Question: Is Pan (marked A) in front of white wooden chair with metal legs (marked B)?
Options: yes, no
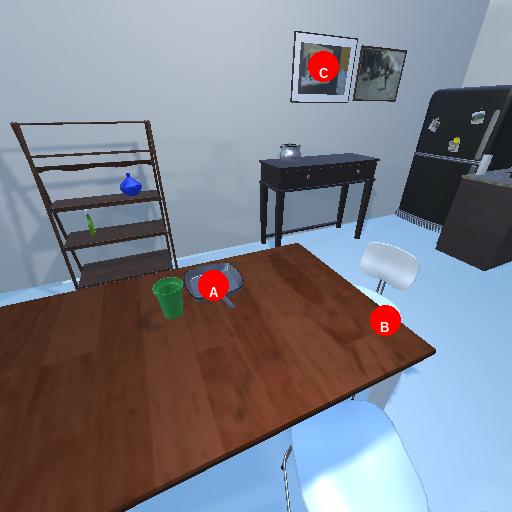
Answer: yes